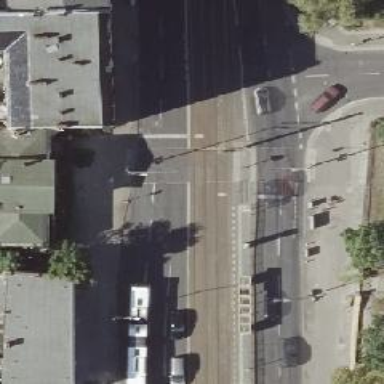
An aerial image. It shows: Tram crossing with traffic signals.